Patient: sex M, age 26
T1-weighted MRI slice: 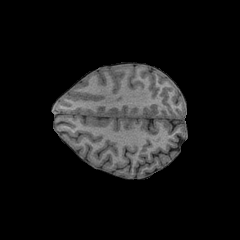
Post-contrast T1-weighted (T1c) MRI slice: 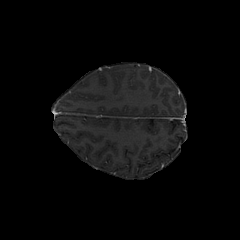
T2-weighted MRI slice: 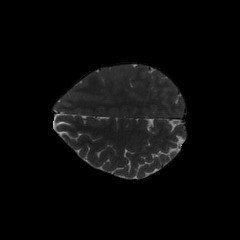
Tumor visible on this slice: no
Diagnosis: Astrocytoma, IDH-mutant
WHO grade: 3